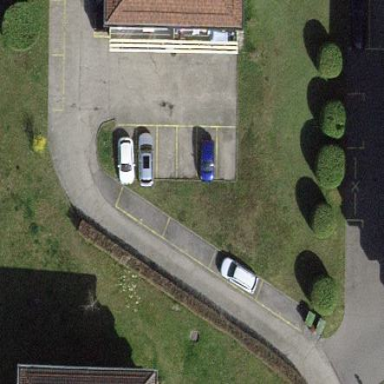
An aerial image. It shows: Street side parking area.